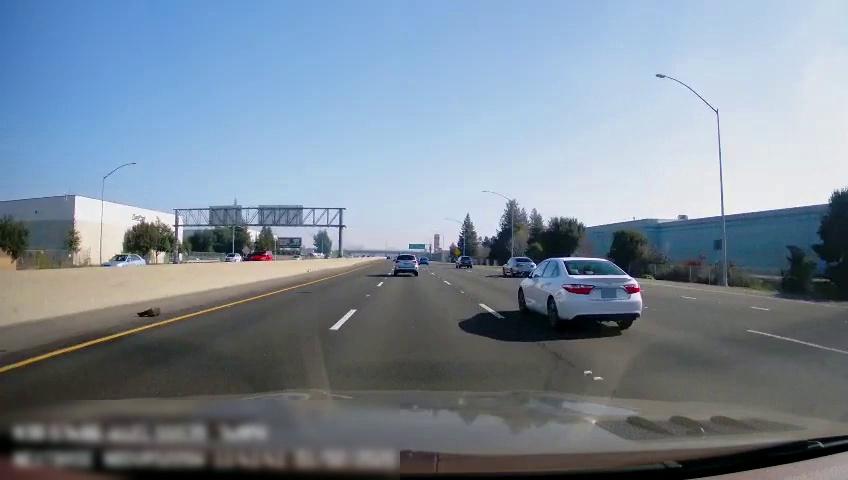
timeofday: Day
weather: Sunny
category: Vehicles | Car
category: Vehicles | Car
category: Vehicles | Car
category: Drivable Space
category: Vehicles | SUV
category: Vehicles | Car
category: Vehicles | Car
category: Vehicles | Car
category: Vehicles | SUV
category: Lanes | Current Lane
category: Lanes | Current Lane
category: Lanes | Current Lane
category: Lanes | Alternate Lane
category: Lanes | Alternate Lane
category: Traffic | Signs
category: Traffic | Signs
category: Traffic | Signs